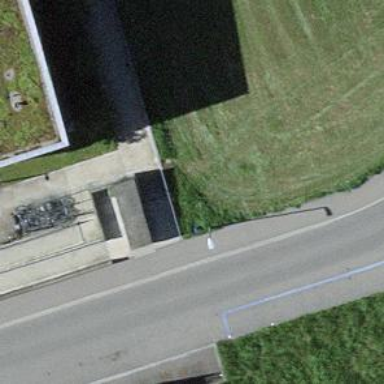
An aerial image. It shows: Concrete footway.